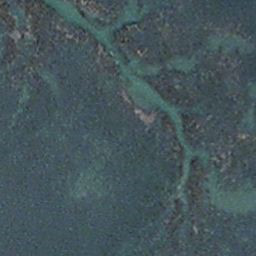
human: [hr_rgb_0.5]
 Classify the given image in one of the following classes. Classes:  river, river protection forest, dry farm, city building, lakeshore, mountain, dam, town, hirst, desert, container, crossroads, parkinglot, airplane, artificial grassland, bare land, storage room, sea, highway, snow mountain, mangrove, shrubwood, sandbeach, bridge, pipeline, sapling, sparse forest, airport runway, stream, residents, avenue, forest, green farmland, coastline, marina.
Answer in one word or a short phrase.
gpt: stream